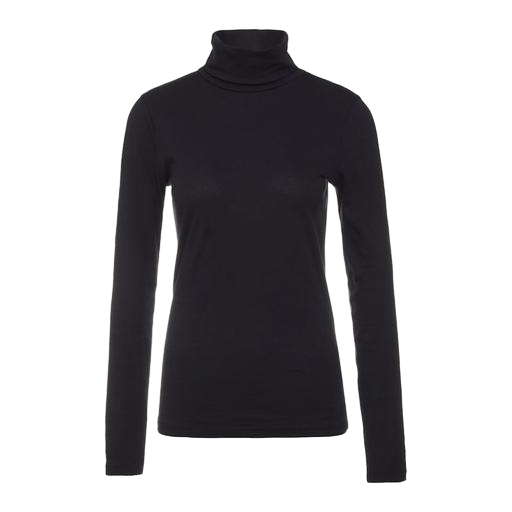
black polo-neck top, high-neck top, vero moda black high neck blouse, white background